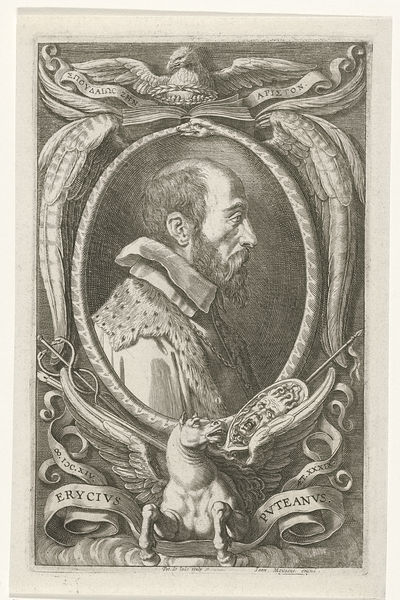
Titel: Portret van Erycius Puteanus
Künstler: Pieter de (I) Jode
Standort: Amsterdam
Institution: Rijksmuseum
Schlagwörter: adler, mann, vogel, profil, bart, gesicht, hermelin, kragen, pelz, rahmen, vollbart, portrait, porträt, mantel, oval, pferd, rund, stab, kette, schriftzug, seitenansicht, schild, maske, druck, lithografie, schlange, pelzkragen, kupferstich, pegasus, schriftband, pelzbesatz, sticj, exlibris, gessicht